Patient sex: F
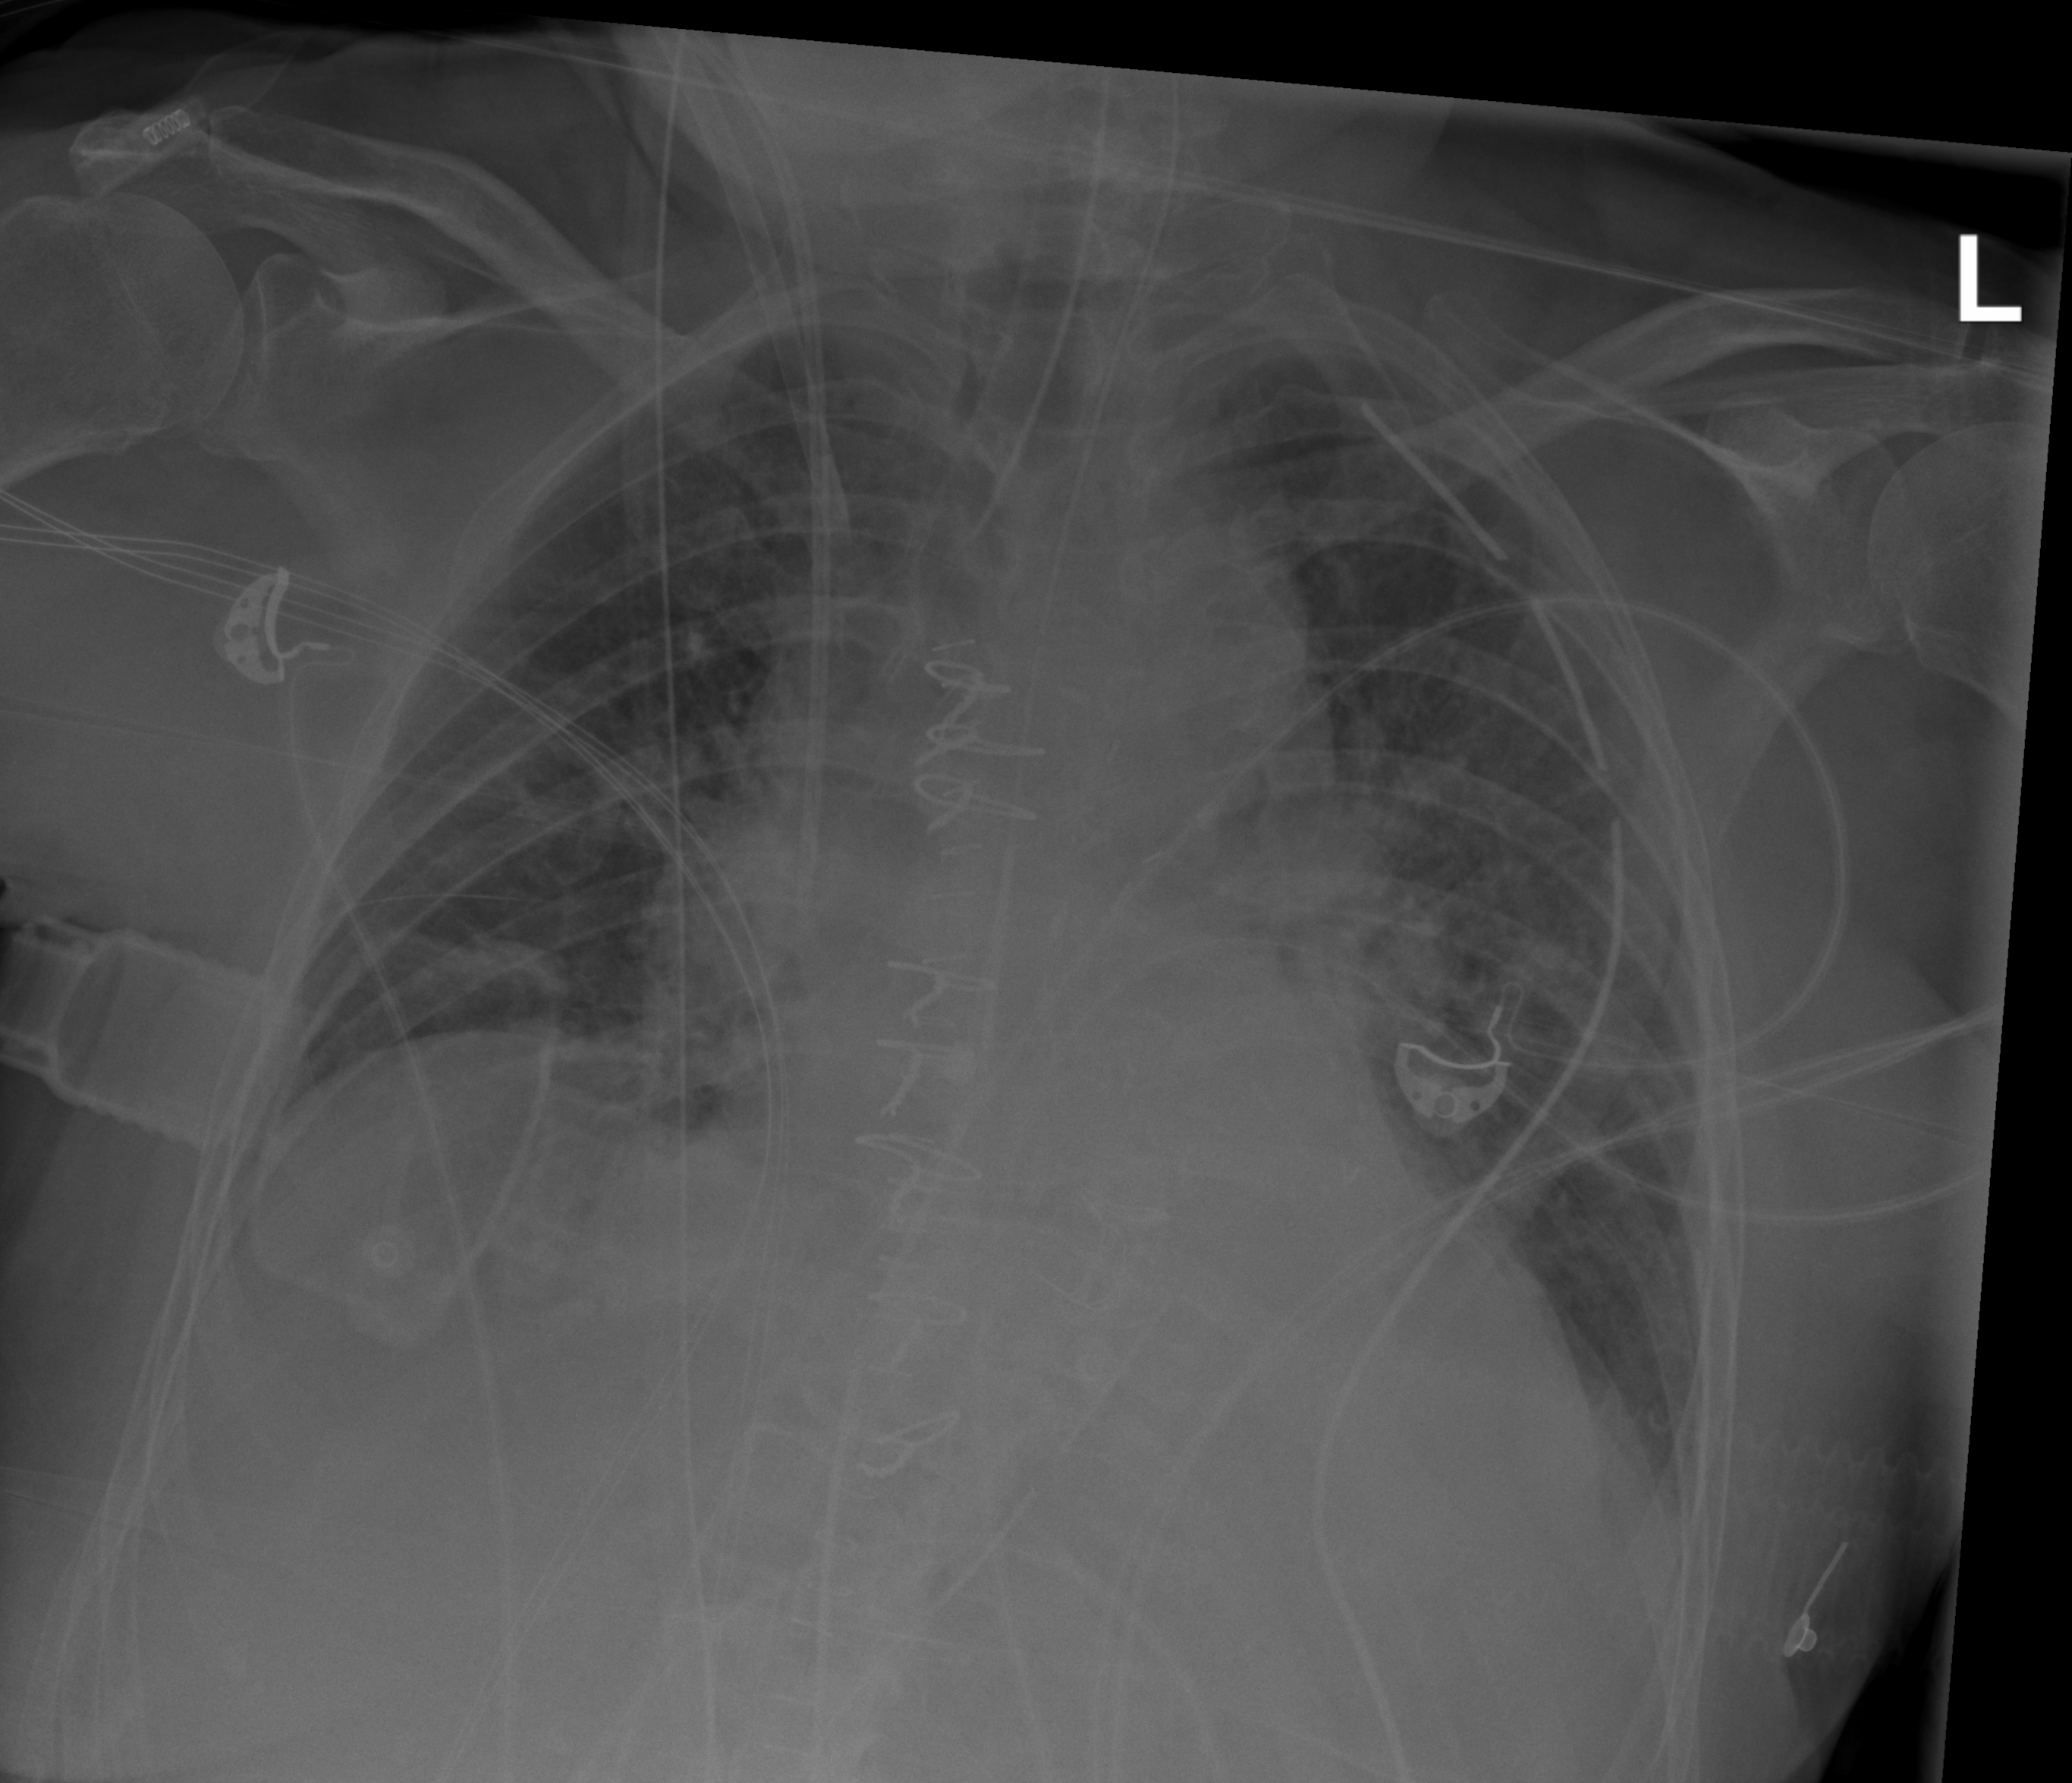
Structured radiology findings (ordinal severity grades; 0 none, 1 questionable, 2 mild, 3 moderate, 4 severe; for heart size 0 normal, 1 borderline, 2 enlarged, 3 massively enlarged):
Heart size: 2
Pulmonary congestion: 2
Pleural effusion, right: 0
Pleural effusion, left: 2
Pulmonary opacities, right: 0
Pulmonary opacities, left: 2
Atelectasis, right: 0
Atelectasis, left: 2